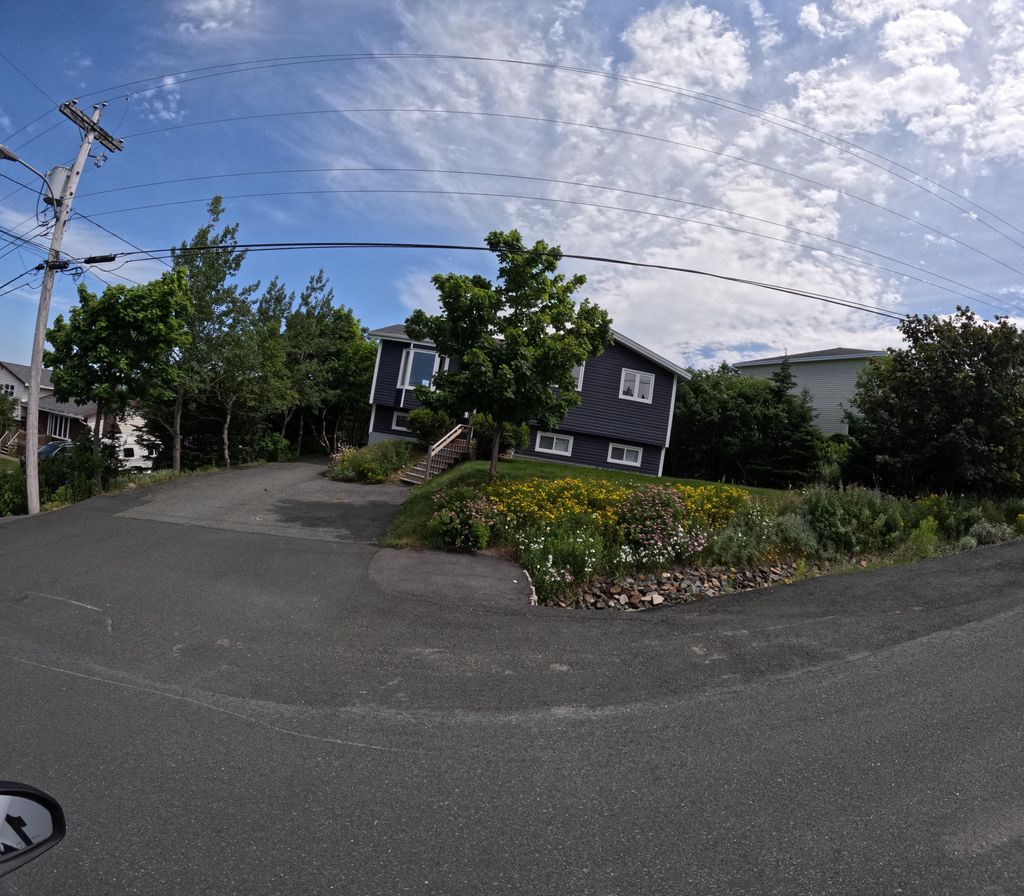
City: st_johns